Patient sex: M
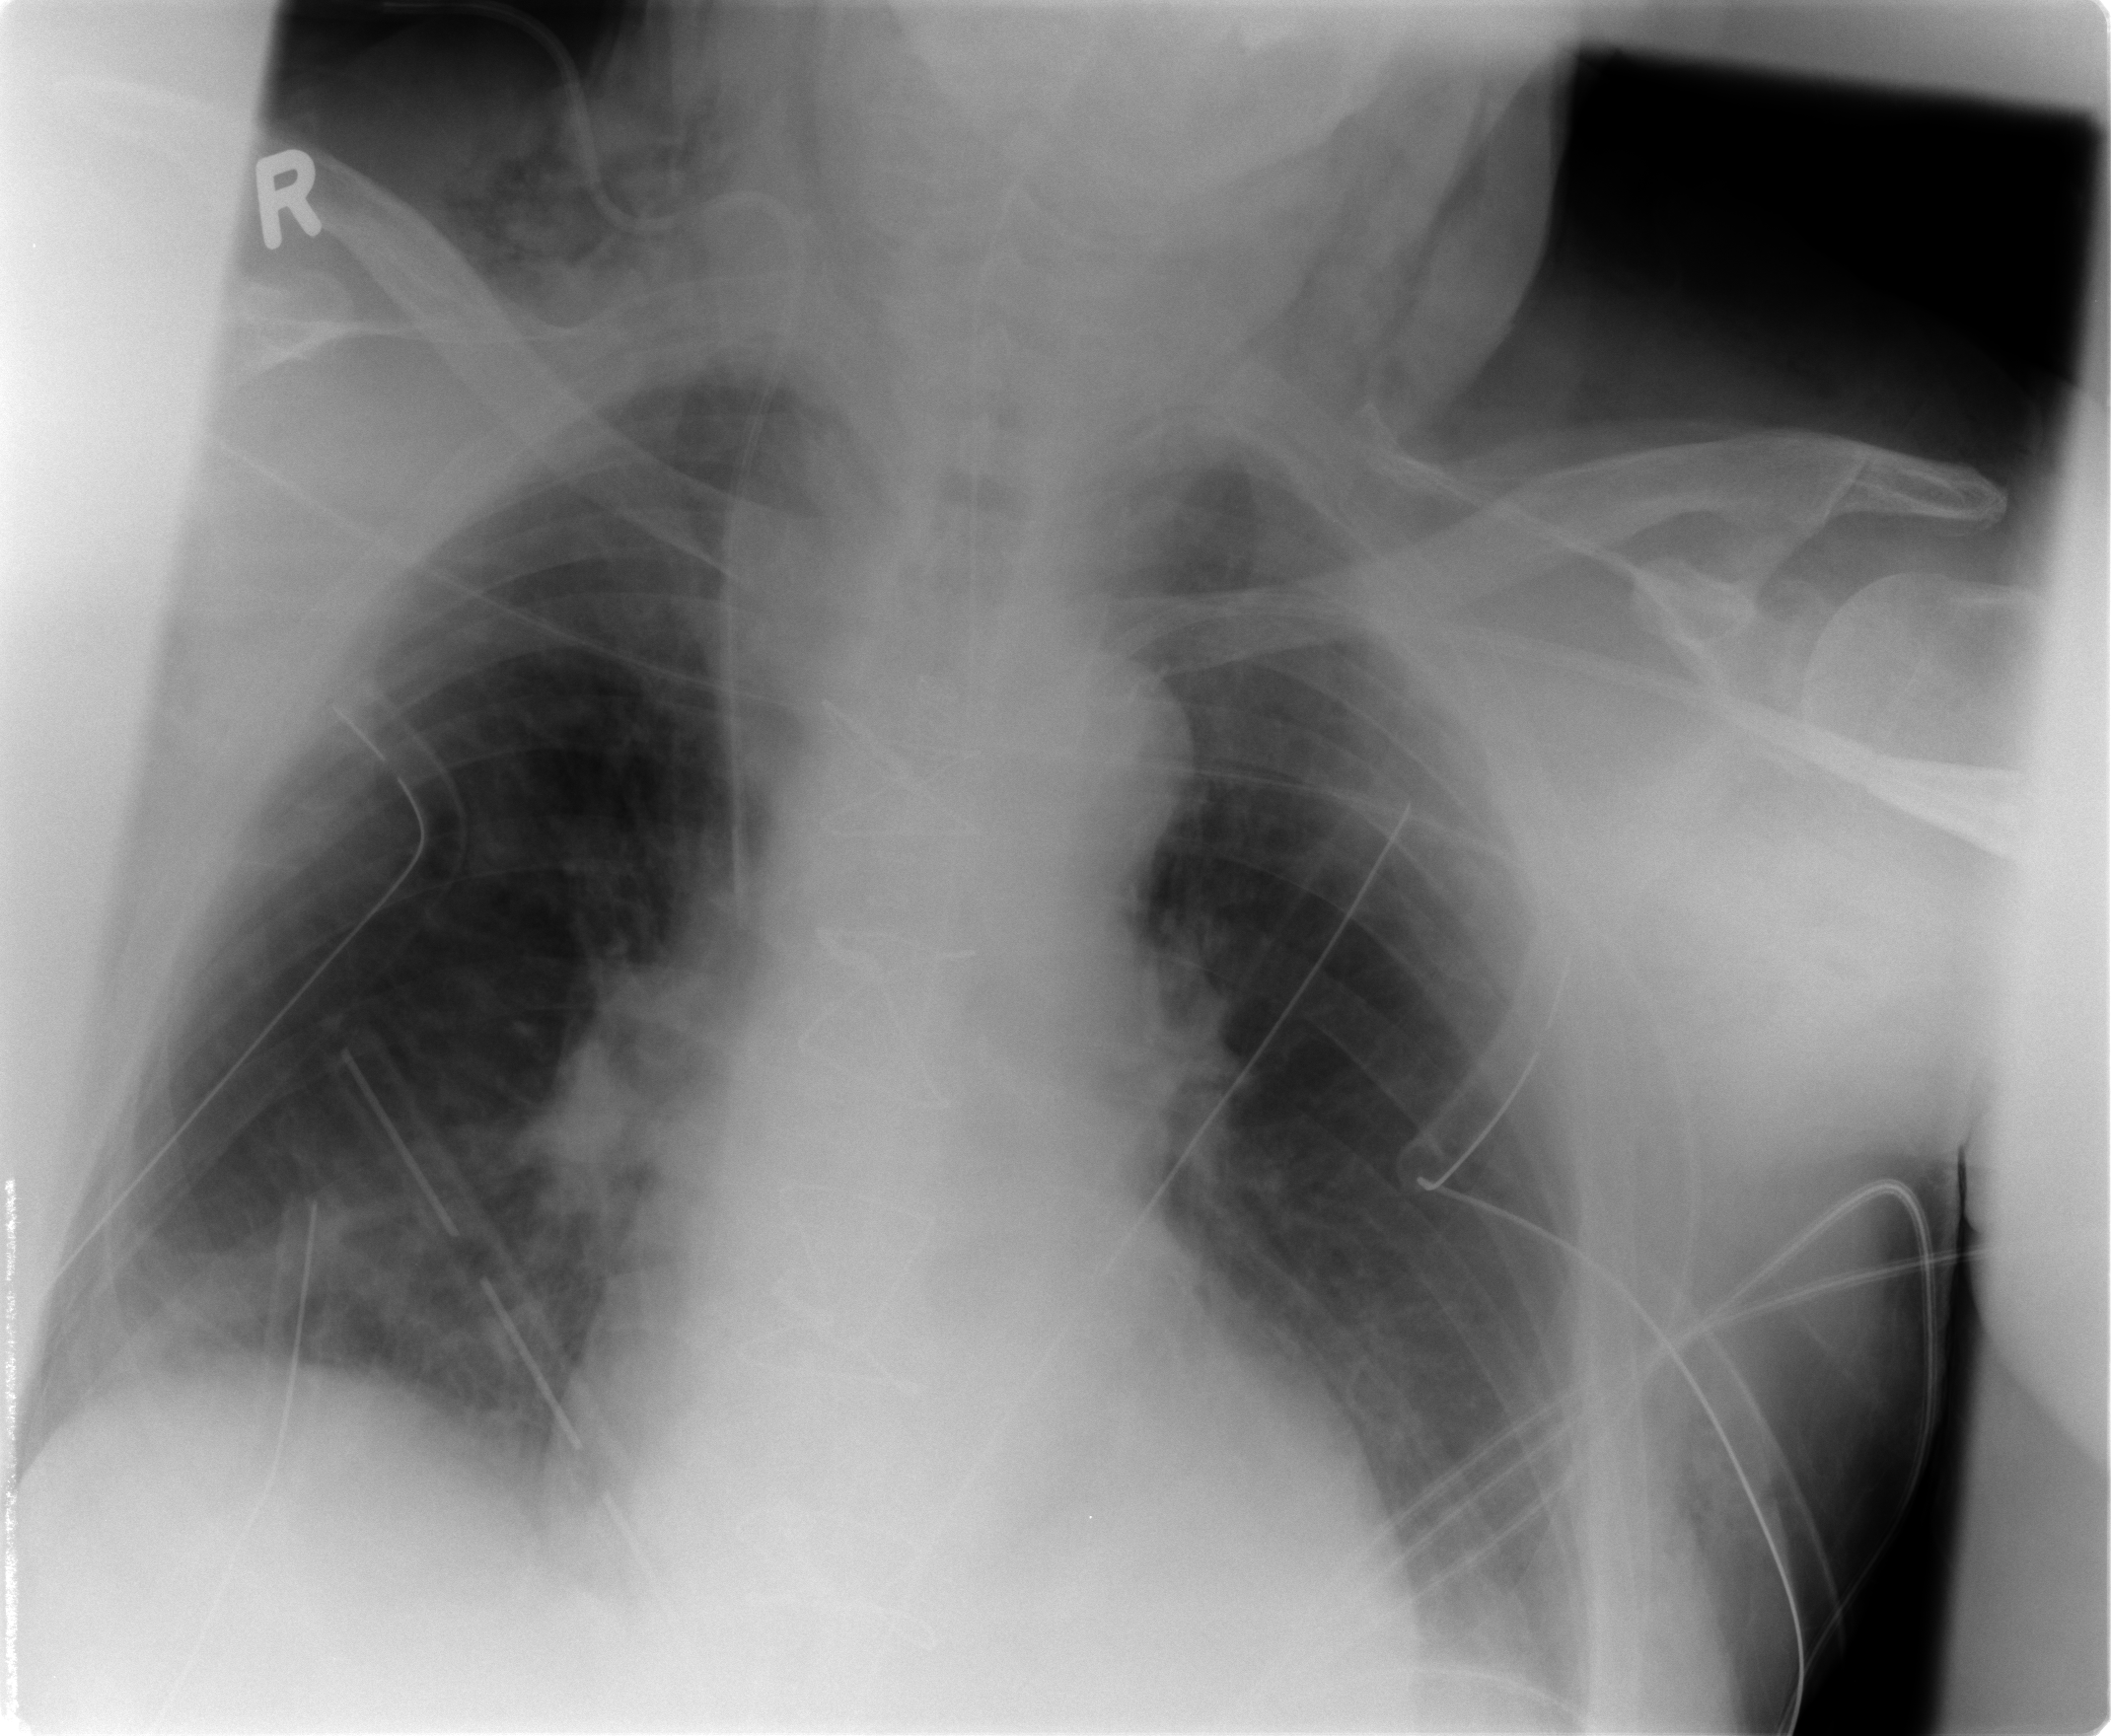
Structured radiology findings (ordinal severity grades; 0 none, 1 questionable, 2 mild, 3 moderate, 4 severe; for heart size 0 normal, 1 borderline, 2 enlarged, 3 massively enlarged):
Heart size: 0
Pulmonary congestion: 2
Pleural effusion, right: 2
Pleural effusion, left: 2
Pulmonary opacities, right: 0
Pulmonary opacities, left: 0
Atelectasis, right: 2
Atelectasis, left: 2